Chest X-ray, AP view. Patient: 50 years old, sex F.
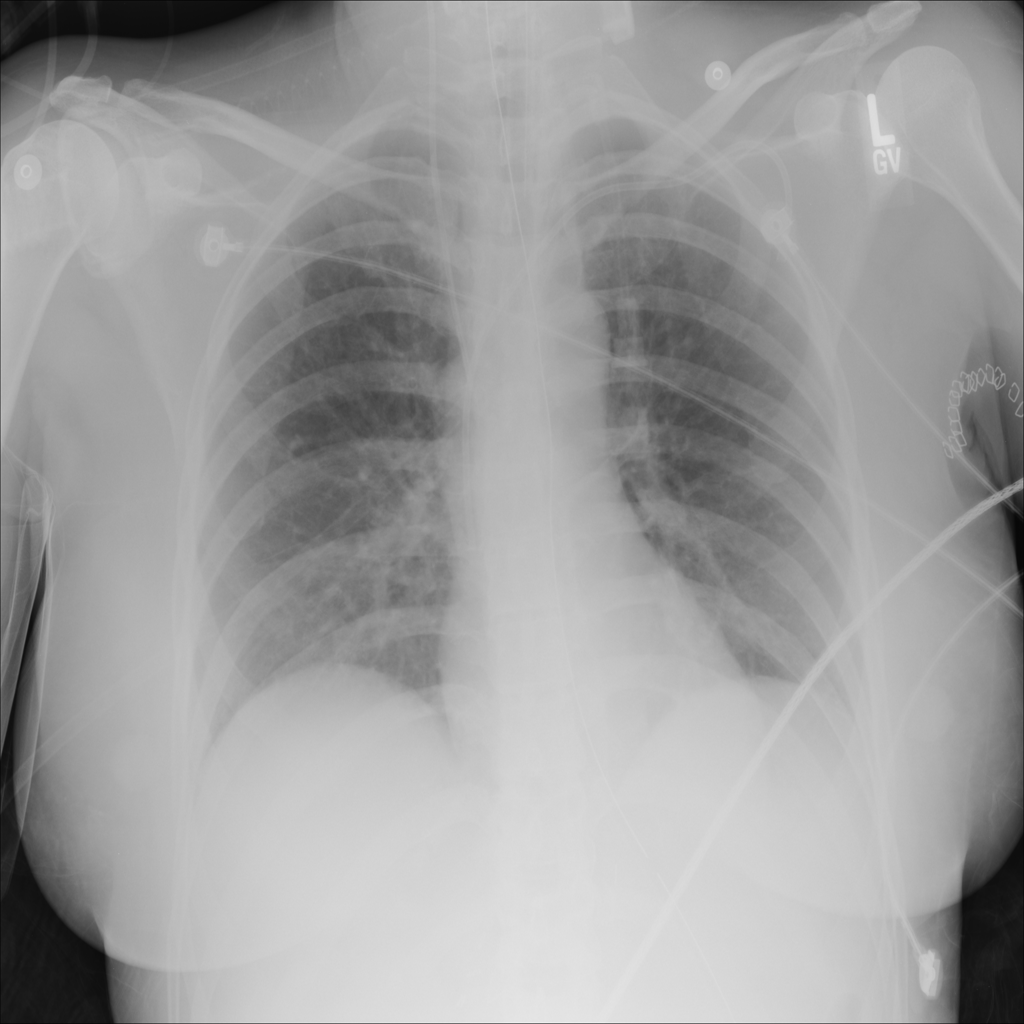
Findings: No Finding